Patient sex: M
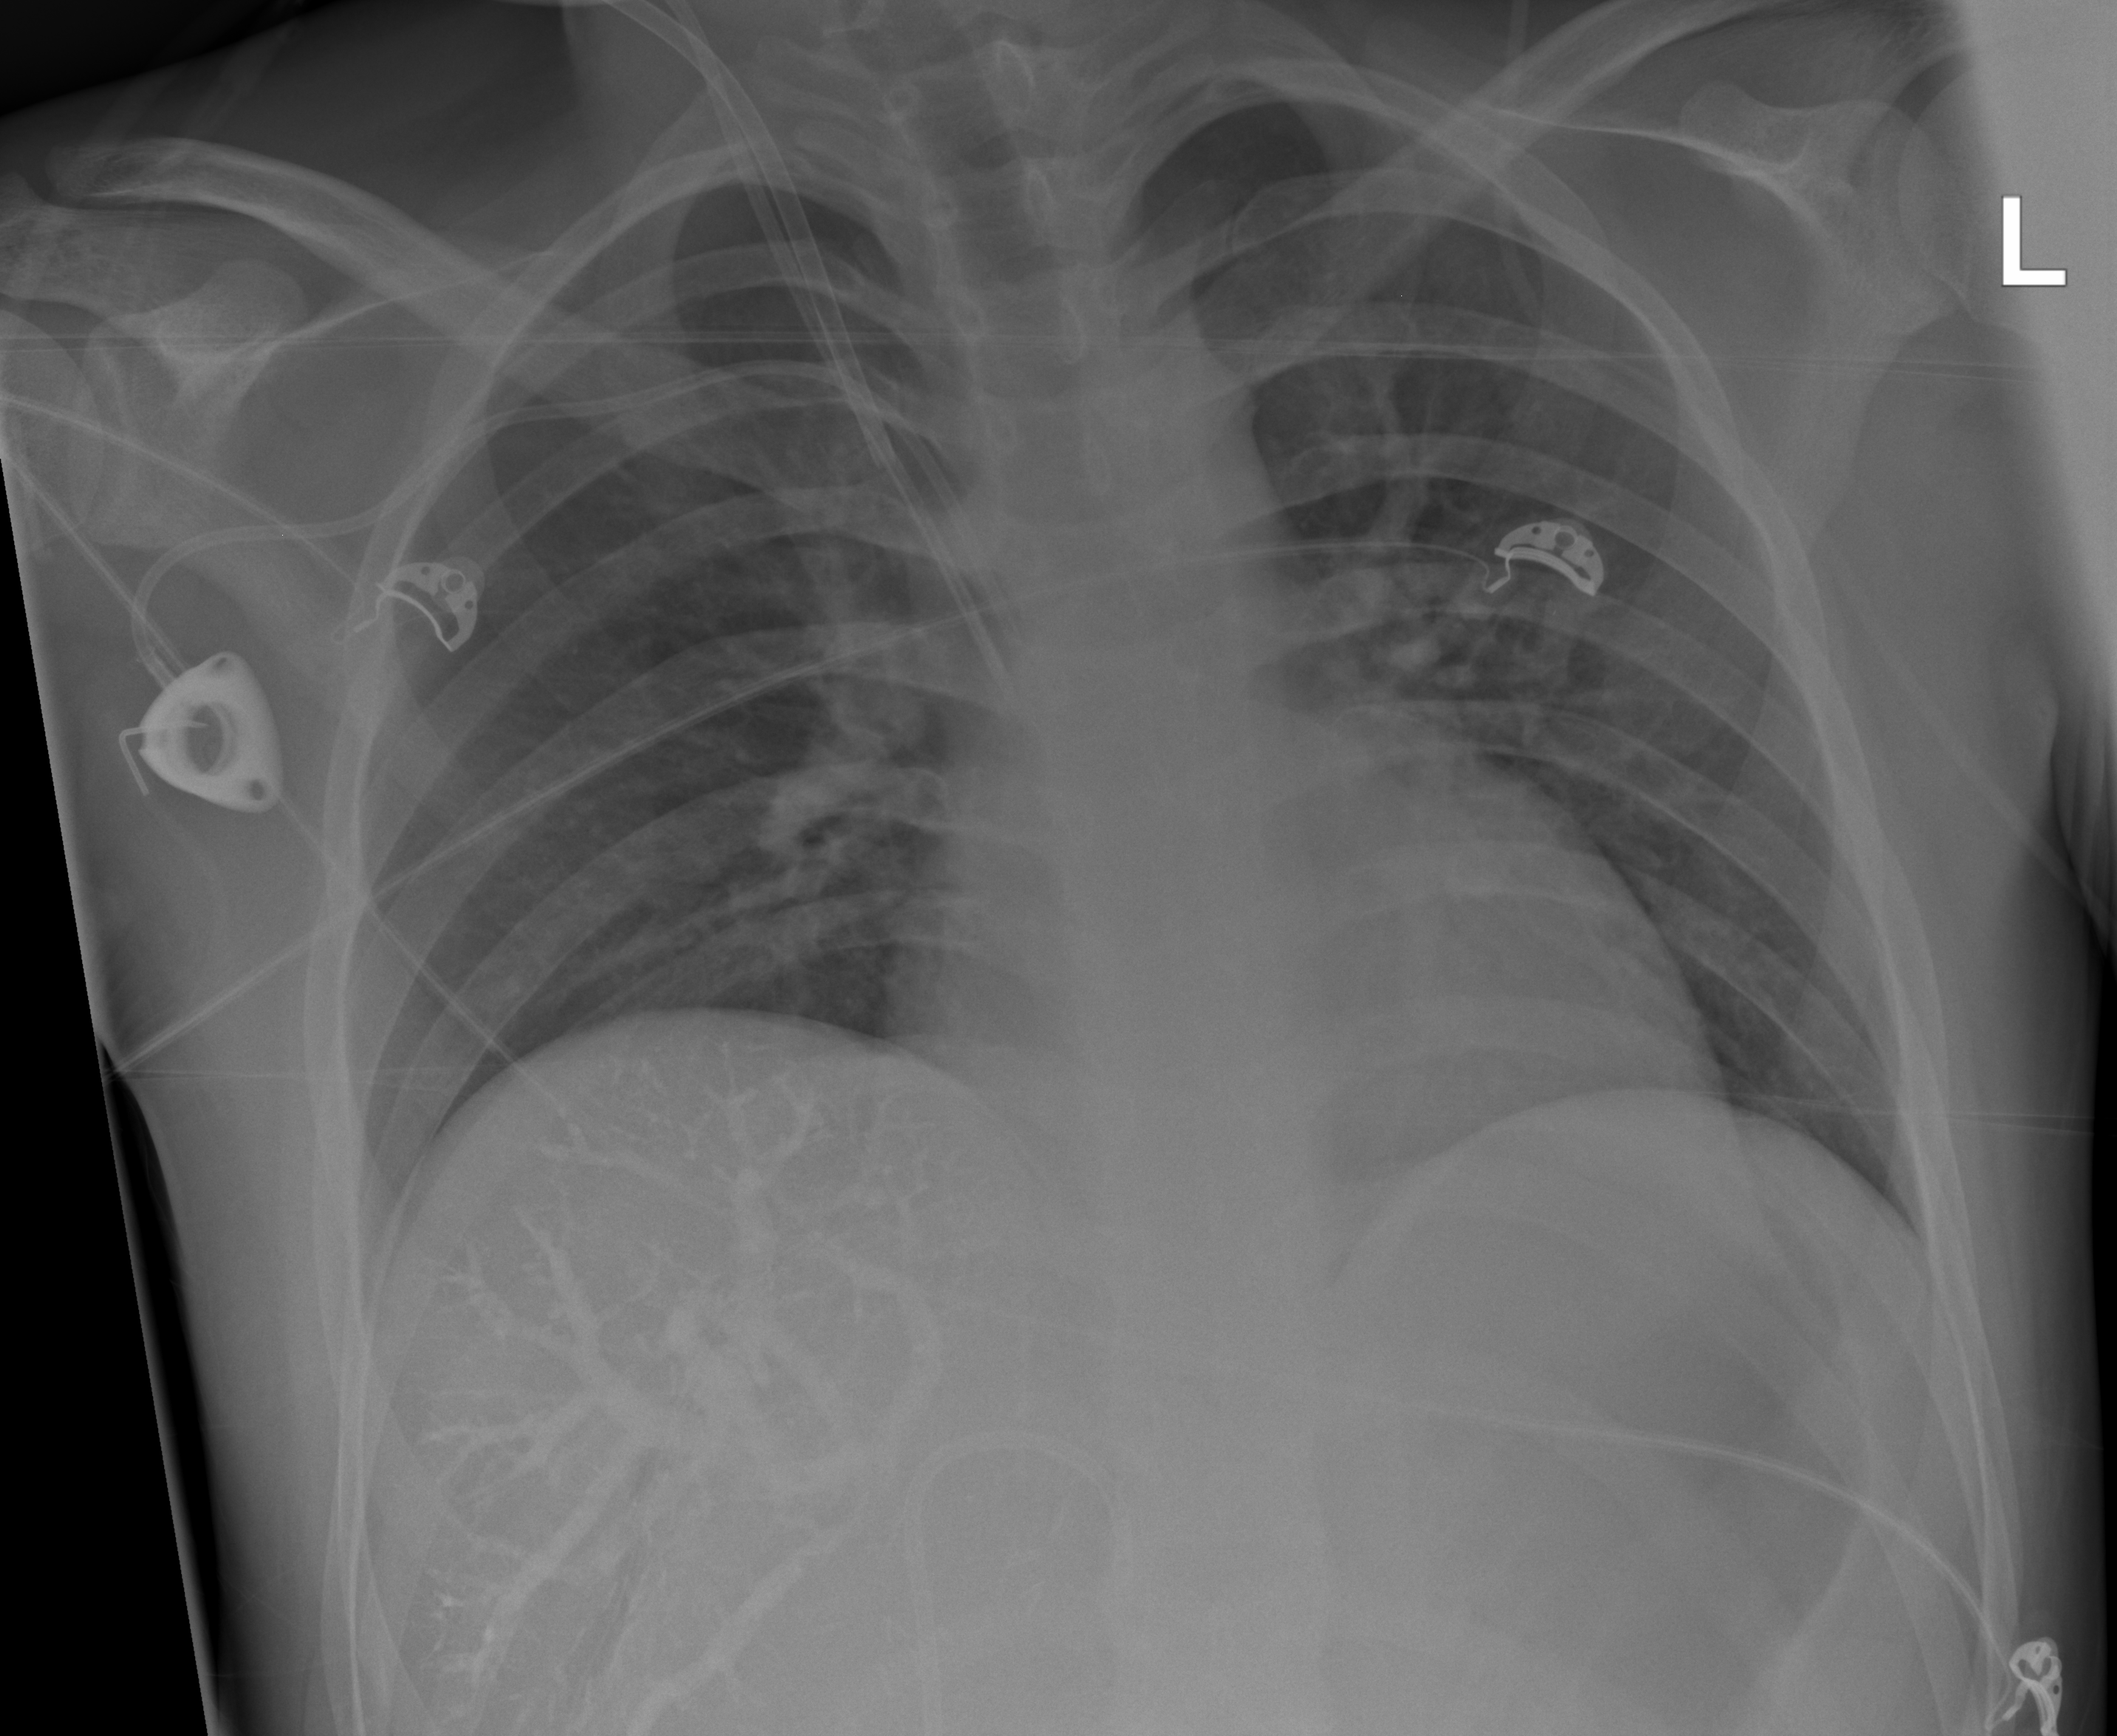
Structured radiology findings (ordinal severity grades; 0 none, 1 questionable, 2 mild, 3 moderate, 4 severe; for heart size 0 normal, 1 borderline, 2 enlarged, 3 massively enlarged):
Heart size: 0
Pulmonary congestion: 0
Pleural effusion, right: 0
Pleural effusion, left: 0
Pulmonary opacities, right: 0
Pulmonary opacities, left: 0
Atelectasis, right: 0
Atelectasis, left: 0